Field crop: tomato
Growth stage: 1
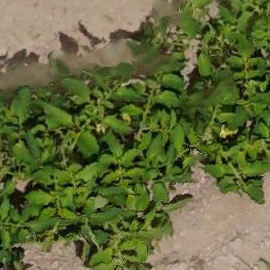
Species: tomato